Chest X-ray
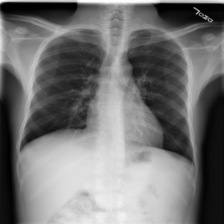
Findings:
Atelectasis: negative
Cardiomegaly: negative
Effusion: negative
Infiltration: negative
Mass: negative
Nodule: positive
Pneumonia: negative
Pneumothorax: negative
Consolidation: negative
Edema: negative
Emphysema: negative
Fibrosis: negative
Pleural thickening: negative
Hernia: negative